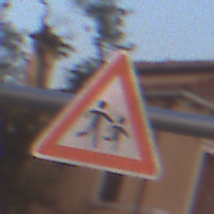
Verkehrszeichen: KinderLinks
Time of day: SunriseSunset
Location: Outdoor (Urban)
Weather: Clear
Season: NotSpecified
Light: Natural